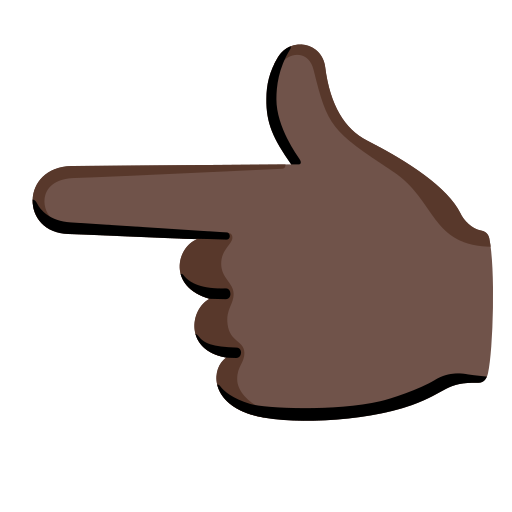
Emoji: 👈🏿